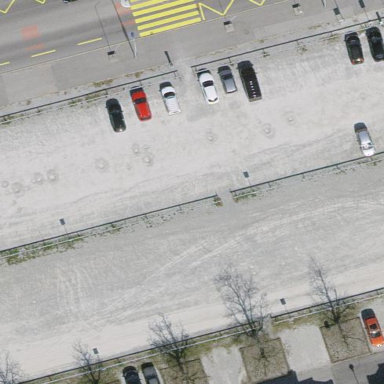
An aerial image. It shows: Parking area with surface.